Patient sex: M
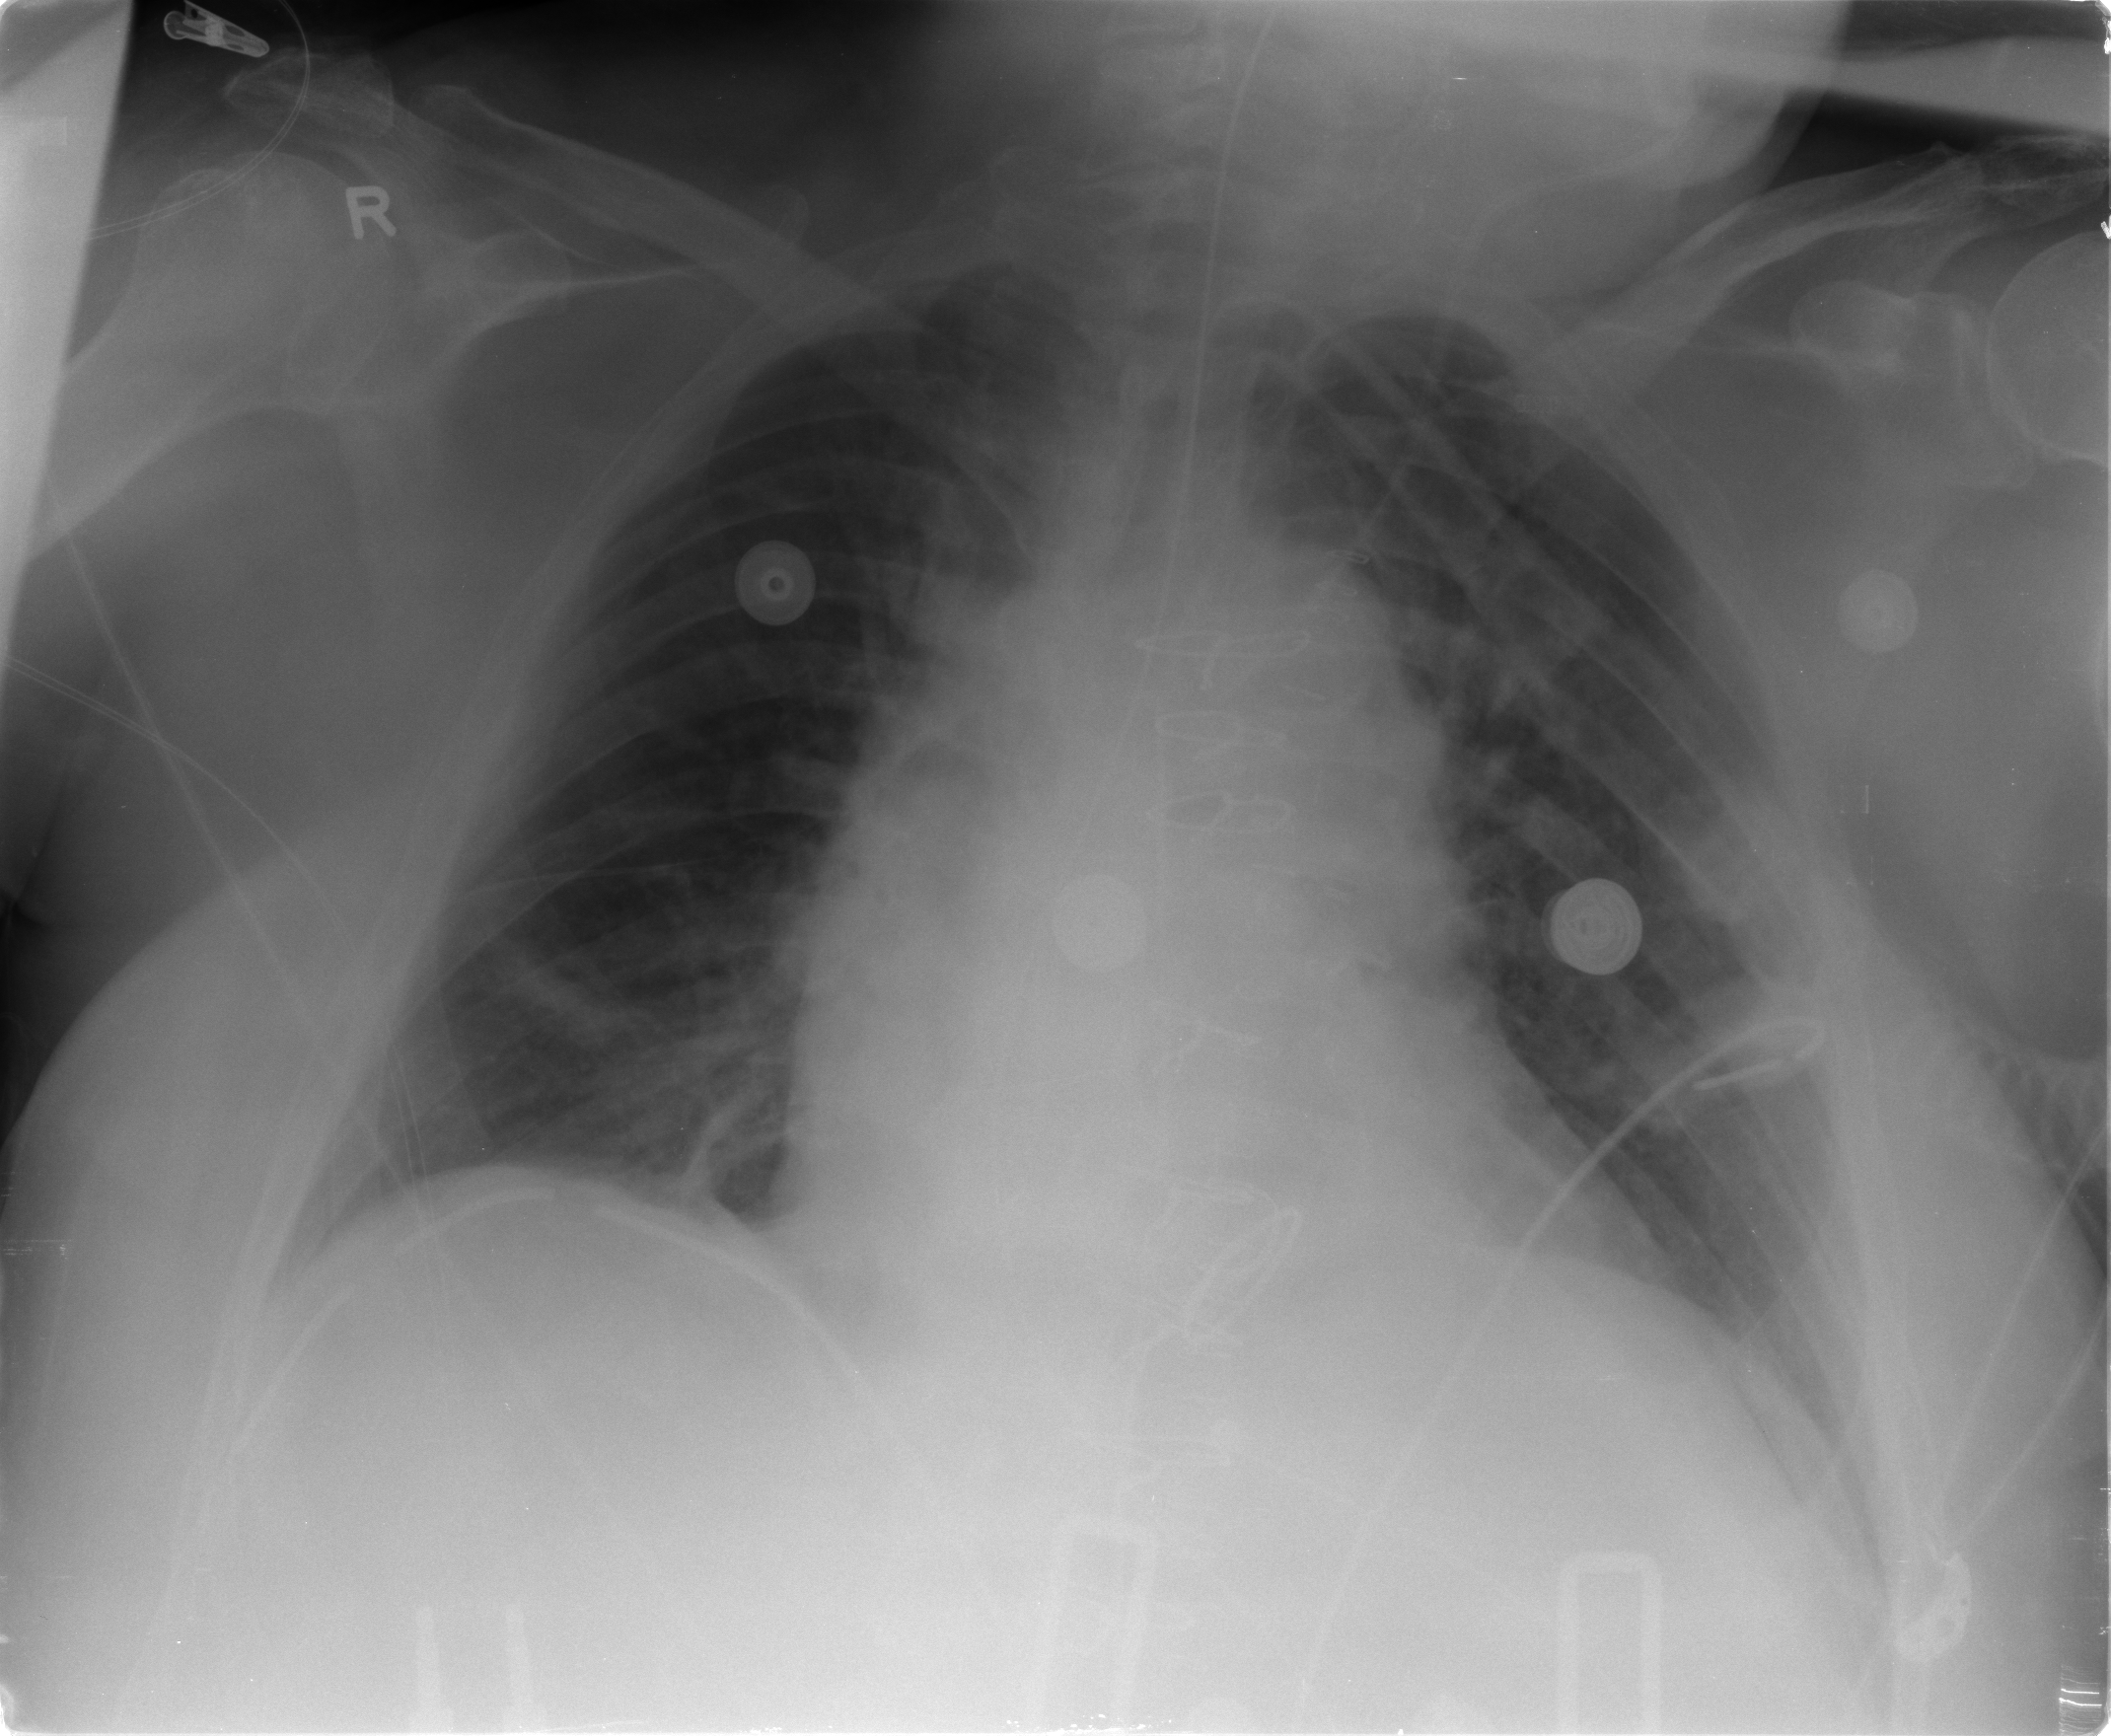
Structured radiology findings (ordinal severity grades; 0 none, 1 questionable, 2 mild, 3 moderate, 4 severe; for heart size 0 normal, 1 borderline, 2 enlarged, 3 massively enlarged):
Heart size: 2
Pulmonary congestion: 2
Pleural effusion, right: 0
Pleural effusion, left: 0
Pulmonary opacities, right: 0
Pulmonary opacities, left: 0
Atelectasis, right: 1
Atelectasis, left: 1